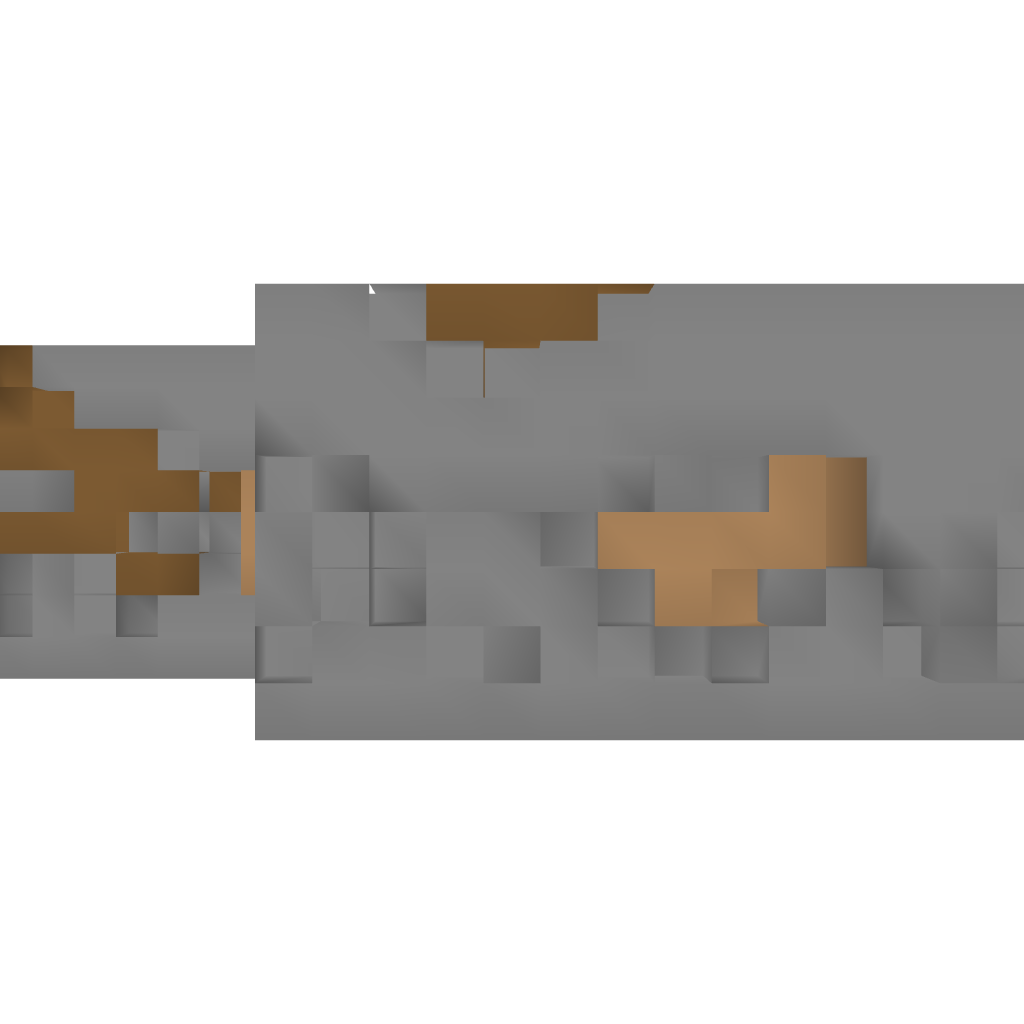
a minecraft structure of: Underground Factions Tutorial bad low quality